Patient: sex M, age 73
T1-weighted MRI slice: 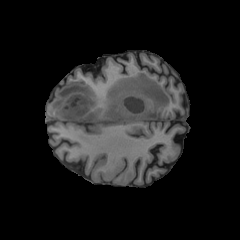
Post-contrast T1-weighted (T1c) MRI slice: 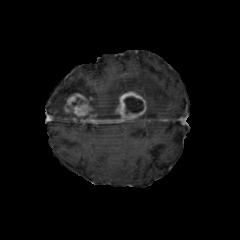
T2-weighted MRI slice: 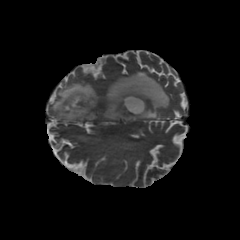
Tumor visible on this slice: yes
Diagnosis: Glioblastoma, IDH-wildtype
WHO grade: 4